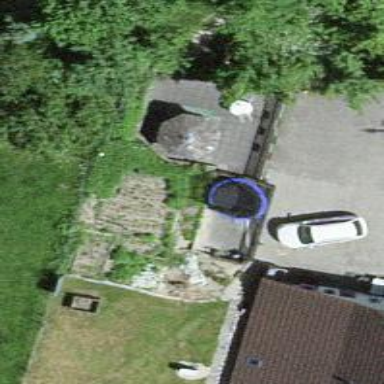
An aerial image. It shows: Garage.